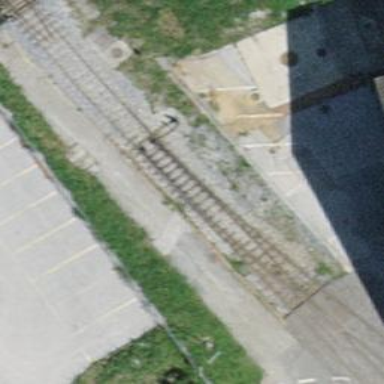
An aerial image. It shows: Railway switch.